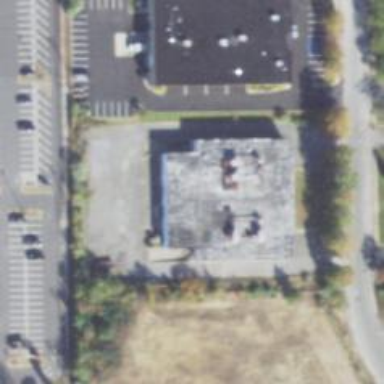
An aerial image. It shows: Commercial building.